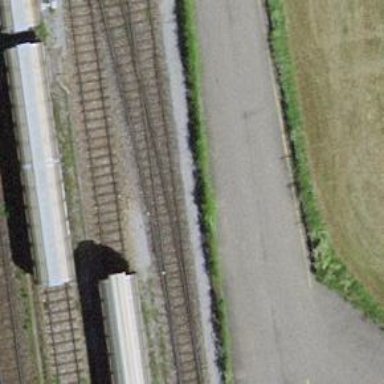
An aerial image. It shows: Single railway spur track.